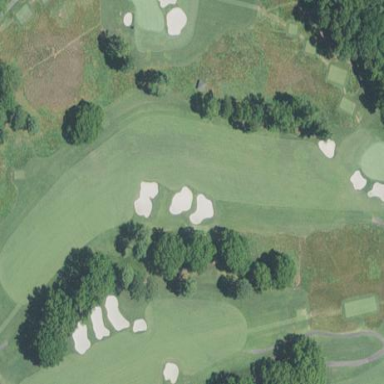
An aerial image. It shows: Golf fairway surrounded by grass.